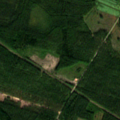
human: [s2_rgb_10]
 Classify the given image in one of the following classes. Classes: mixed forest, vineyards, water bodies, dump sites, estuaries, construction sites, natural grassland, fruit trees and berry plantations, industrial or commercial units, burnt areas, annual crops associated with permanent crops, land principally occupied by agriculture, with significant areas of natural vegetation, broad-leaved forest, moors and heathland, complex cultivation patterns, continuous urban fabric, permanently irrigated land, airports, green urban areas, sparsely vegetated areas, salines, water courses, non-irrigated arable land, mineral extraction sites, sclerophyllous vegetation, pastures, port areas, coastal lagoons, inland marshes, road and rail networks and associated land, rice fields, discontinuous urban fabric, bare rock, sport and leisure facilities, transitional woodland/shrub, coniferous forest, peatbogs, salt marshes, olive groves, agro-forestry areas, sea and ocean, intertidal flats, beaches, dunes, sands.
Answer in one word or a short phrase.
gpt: non-irrigated arable land, coniferous forest, mixed forest